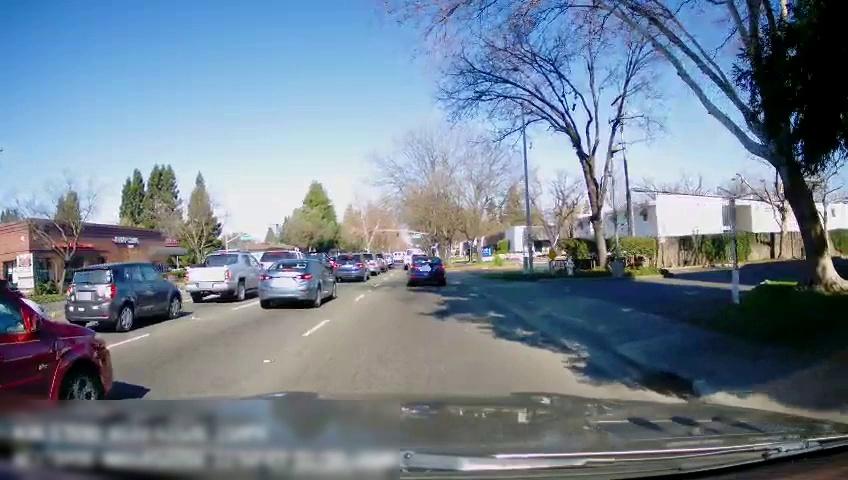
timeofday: Day
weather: Sunny
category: Drivable Space
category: Vehicles | Car
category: Vehicles | Car
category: Vehicles | Car
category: Vehicles | SUV
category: Vehicles | Car
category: Vehicles | Car
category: Vehicles | Car
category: Vehicles | Car
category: Vehicles | Car
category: Vehicles | Truck
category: Vehicles | SUV
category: Vehicles | Car
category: Lanes | Current Lane
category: Lanes | Alternate Lane
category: Lanes | Alternate Lane